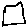
Label: square